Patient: sex M, age 78
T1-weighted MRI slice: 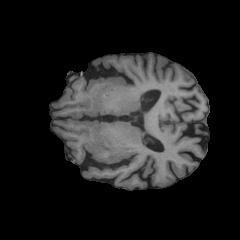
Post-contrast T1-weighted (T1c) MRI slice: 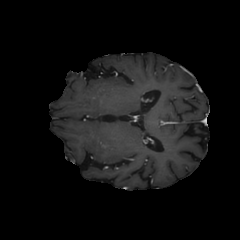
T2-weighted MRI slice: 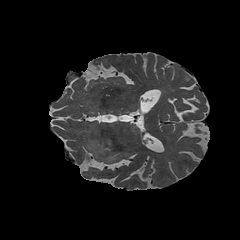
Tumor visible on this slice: yes
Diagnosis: Astrocytoma, IDH-wildtype
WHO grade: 3